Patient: sex F, age 56
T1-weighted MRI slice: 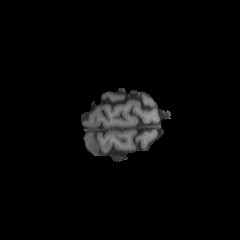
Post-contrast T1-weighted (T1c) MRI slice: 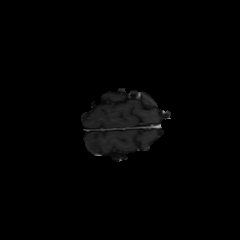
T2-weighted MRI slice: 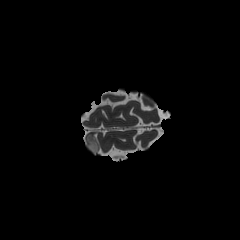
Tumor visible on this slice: yes
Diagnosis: Oligodendroglioma, IDH-mutant, 1p/19q-codeleted
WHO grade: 2